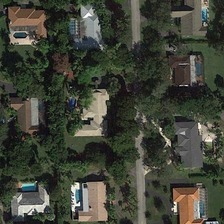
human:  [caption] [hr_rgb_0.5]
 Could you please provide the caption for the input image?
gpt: a long road passes through the residential area .

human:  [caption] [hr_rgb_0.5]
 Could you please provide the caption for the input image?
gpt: some buildings and many green trees are in a medium residential area .

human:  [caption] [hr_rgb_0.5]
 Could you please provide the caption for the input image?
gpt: some buildings and many green trees are in a medium residential area .

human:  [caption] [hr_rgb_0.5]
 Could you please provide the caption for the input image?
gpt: many residential houses are on the lawn, like straight line,like ring .

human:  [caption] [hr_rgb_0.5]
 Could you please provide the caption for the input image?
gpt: many residential houses are on the lawn, like straight line,like ring .